Question: I've to design a UI for an Android app where i've 10 vertical tiles containing image and text(the 2 big boxes in the picture) and on clicking a tile, it disappears and is replaced by scrollable gridview containing 6 elements(shown in the centre of figure below) on the same page. (shown by an animation)
Here is a snapshot of the view I'm trying to explain. This images shows only 2 out of 10 tiles and a gridview which appears on click Each of the white box contains image and text. I'm not good at designing, so a detailed answer of implementing this would be appreciated. Thanks.

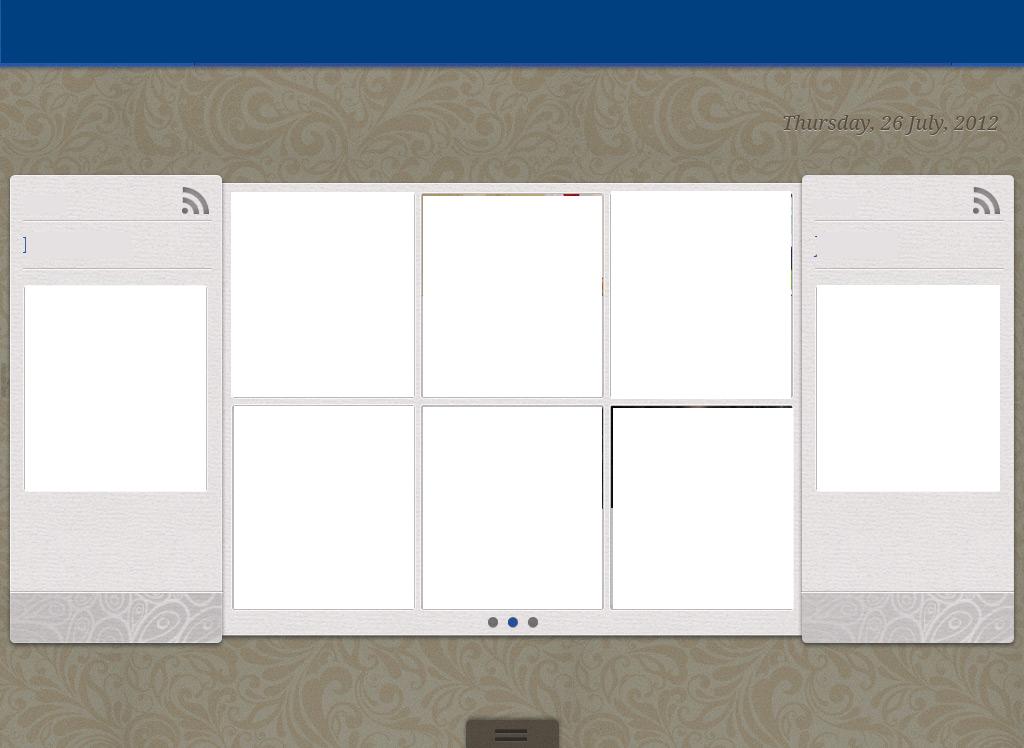
Answer: There is not much details in your question, even the picture does not clarify everything, but here is a stab at it.
Not sure what you mean when you say the tiles "expand" further, do you expect to see the six tiles in the middle to appear at that time or are they always there? if they appear, would that be animated?
To achieve the picture you have, you should probably get a 'RelativeLayout' at the top level.
That's just because you have this date 'TextView' on the top right and the handle to a 'SlidingDrawer' at the bottom. You can set the background of that RelativeLayout with your wallpaper theme and I guess the blue bar on top if that's static.
Then inside this top-leve RelativeLayout you have a 'LinearLayout' with an horizontal orientation. This one will contain the three "windows" on your picture.
In that horizontal LinearLayout, first you have another LinearLayout with a vertical orientation, then a ViewPager and then another vertical LinearLayout similar to the first one (not sure how the right part is different from the left one or that is supposed to be a complete mirror... ?).
So in summary:
'''
<?xml version="1.0" encoding="utf-8"?>
<RelativeLayout
android:id="@+id/top_level"
android:layout_height="fill_parent"
android:layout_width="fill_parent">
<TextView
android:id="@+id/date_text"
android:layout_height="wrap_content"
android:layout_width="wrap_content"
android:layout_alignParentRight="true"
android:layout_alignParentTop="true"
android:paddingTop="..." // fill in some space to offset from the top of the screen
android:paddingRight="..." // same thing to keep it off the right edge
/>
<LinearLayout
android:layout_height="..." // set the height of your content in the center of your screen
android:layout_width="fill_parent"
android:layout_below="@+id/date_text"
android:orientation="horizontal" >
<LinearLayout
android:layout_height="fill_parent"
android:layout_width="wrap_content"
android:orientation="vertical" >
< add here some of the stuff you have above your tile like that RSS icon and so on />
<ListView
android:id="@+id/tile_list"
android:layout_height="fill_parent"
android:layout_width="fill_parent"/>
</LinearLayout>
<ViewPager
android:id="@+id/pager"
android:layout_height="fill_parent"
android:layout_width="0dp"
android:layout_weight="1" // so that will fill the remaining space between the left and the right parts
/>
<LinearLayout
android:layout_height="fill_parent"
android:layout_width="wrap_content"
android:orientation="vertical" >
< add here some of the stuff you have above your tile like that RSS icon and so on />
<ListView
android:id="@+id/tile_list"
android:layout_height="fill_parent"
android:layout_width="fill_parent"/>
</LinearLayout>
</LinearLayout>
<SlidingDrawer
android:id="@+id/drawer"
android:layout_width="fill_parent"
android:layout_height="wrap_content"
android:handle="@+id/drawer_handle"
android:content="@+id/drawer_contents">
<ImageView
android:id="@+id/drawer_handle"
android:src="@drawable/image for the tab..."
android:layout_width="fill_parent"
android:layout_height="wrap_content">
</ImageView>
<Another Layout for the content of the drawer
android:id="@+id/drawer_contents"
android:layout_width="fill_parent"
android:layout_height="wrap_content"
>
....
</Close that layout>
</SlidingDrawer>
</RelativeLayout>
'''
From there, there is still quite a few things to fill up and some code to write to fill the lists of tiles (on the left and right), handle when the user click on an item, and then also display the content of the ViewPager in the middle of the screen. You'll probably want to use a GridLayout in each page there.
If you need to hide that ViewPager until the user click on some tile, you can set the visibility to hidden and change it in your code.
Now there is more information on how this moves......
OK, so keep the top level RelativeLayout with the date and the SlidingDrawer at the bottom.
In the middle part, you can use the HorizontalListView that was put together by this person: <URL>
Then you need to create your own Adapter to populate that List. You can base it off the BaseAdapter (that decision is more dependent on how your images / information is stored).
In the getView function of that Adapter, can have a layout where both the collapsed and expanded views are combined into one FrameLayout, but only one is visible at a time. It will look like something like this:
'''
<FrameLayout
android:layout_width="wrap_content"
android:layout_height="fill_parent" // assuming the HorizontalListView is set with the right height
>
<LinearLayout
android:id="@+id/collapsed_view"
android:layout_height="fill_parent"
android:layout_width="wrap_content"
android:orientation="vertical" >
< add here some of the stuff you have above your tile like that RSS icon and so on />
</LinearLayout>
<ViewPager
android:id="@+id/expanded_view"
android:layout_height="fill_parent"
android:layout_width="0dp"
android:layout_weight="1" // so that will fill the remaining space between the left and the right parts
android:visibility="gone"
/>
</FrameLayout>
'''
In the list adapter, you will need to set proper tags to the different views, so when a user clicks on one image, you know which one was clicked. To expand one view, you change the visibility of the LinearLayout to gone and the one of the ViewPager to visible.
If there should only be only one expanded at a time, you can have a state variable in your Adapter to say which one it is and set the visibility properties correctly for all the views in the list. Then you call invalidate on the ListView to have it refreshed.
There is quite a bit of code to write to do all this, but if you keep it organized, it should not be too bad....